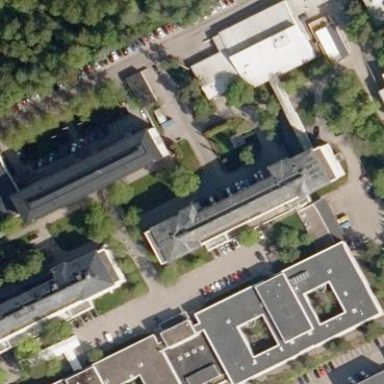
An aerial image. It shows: Hospital.